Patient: sex M, age 85
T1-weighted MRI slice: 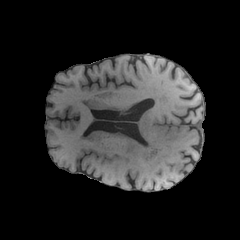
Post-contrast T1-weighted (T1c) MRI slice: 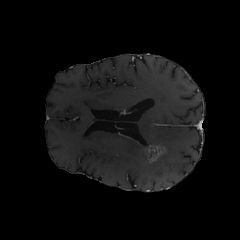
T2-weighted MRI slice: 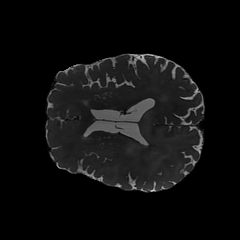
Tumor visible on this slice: yes
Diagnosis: Glioblastoma, IDH-wildtype
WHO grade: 4